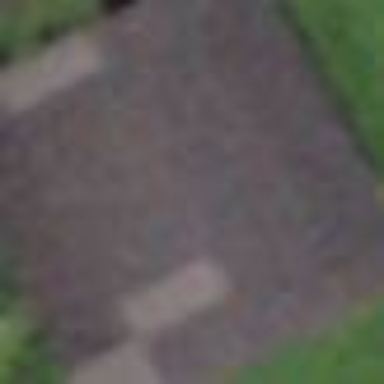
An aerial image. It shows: Rural barn.